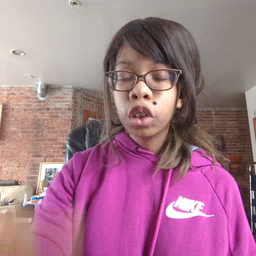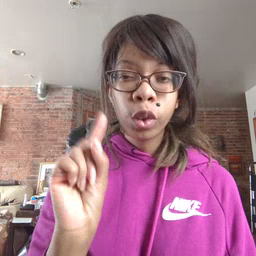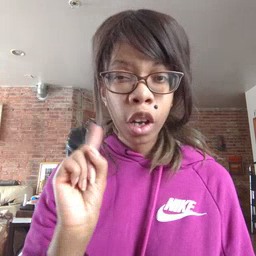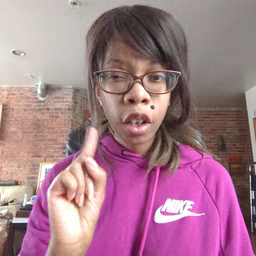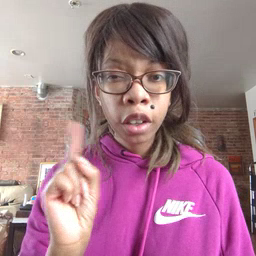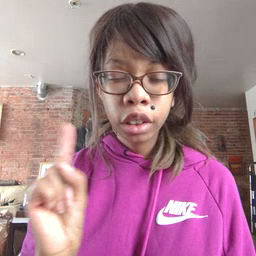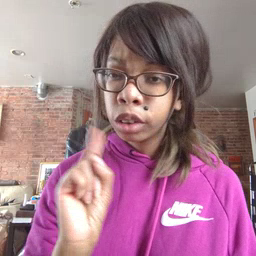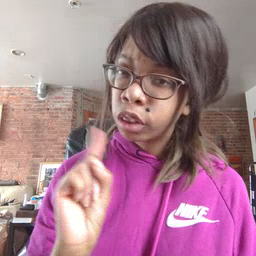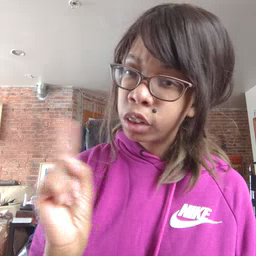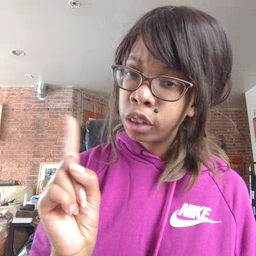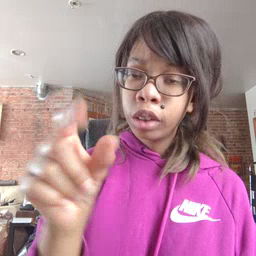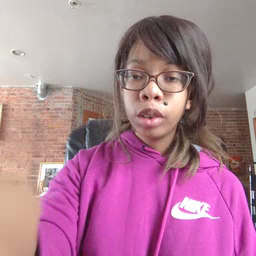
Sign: where